Field crop: maize
Growth stage: 2
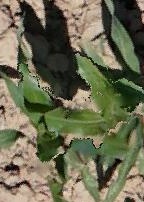
Species: maize